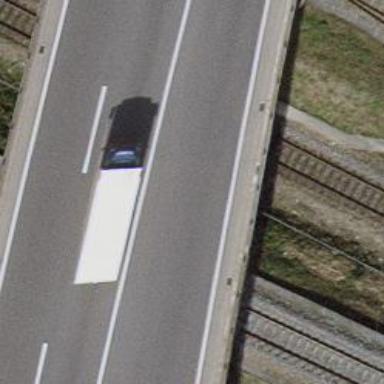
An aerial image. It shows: Bridge with asphalt surface on motorway link.